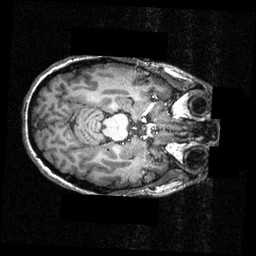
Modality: T1w
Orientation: axial
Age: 23
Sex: female
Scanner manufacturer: siemens
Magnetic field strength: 3.951 T
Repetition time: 1.5 s
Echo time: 0.00335 s